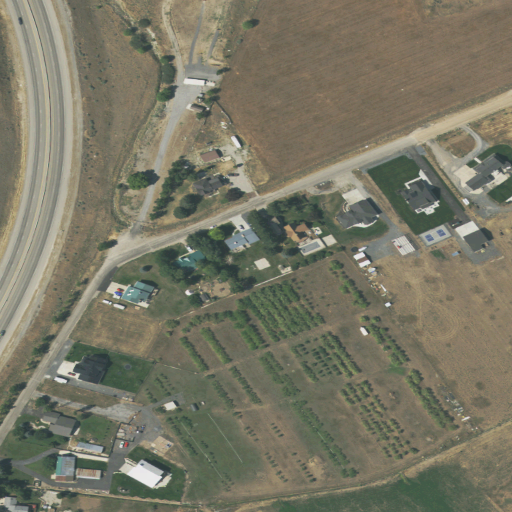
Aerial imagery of valley in Utah named Dry Canyon containing cultivated crops, pasture, open development, shrub, low intensity development, medium intensity development, and high intensity development